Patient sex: M
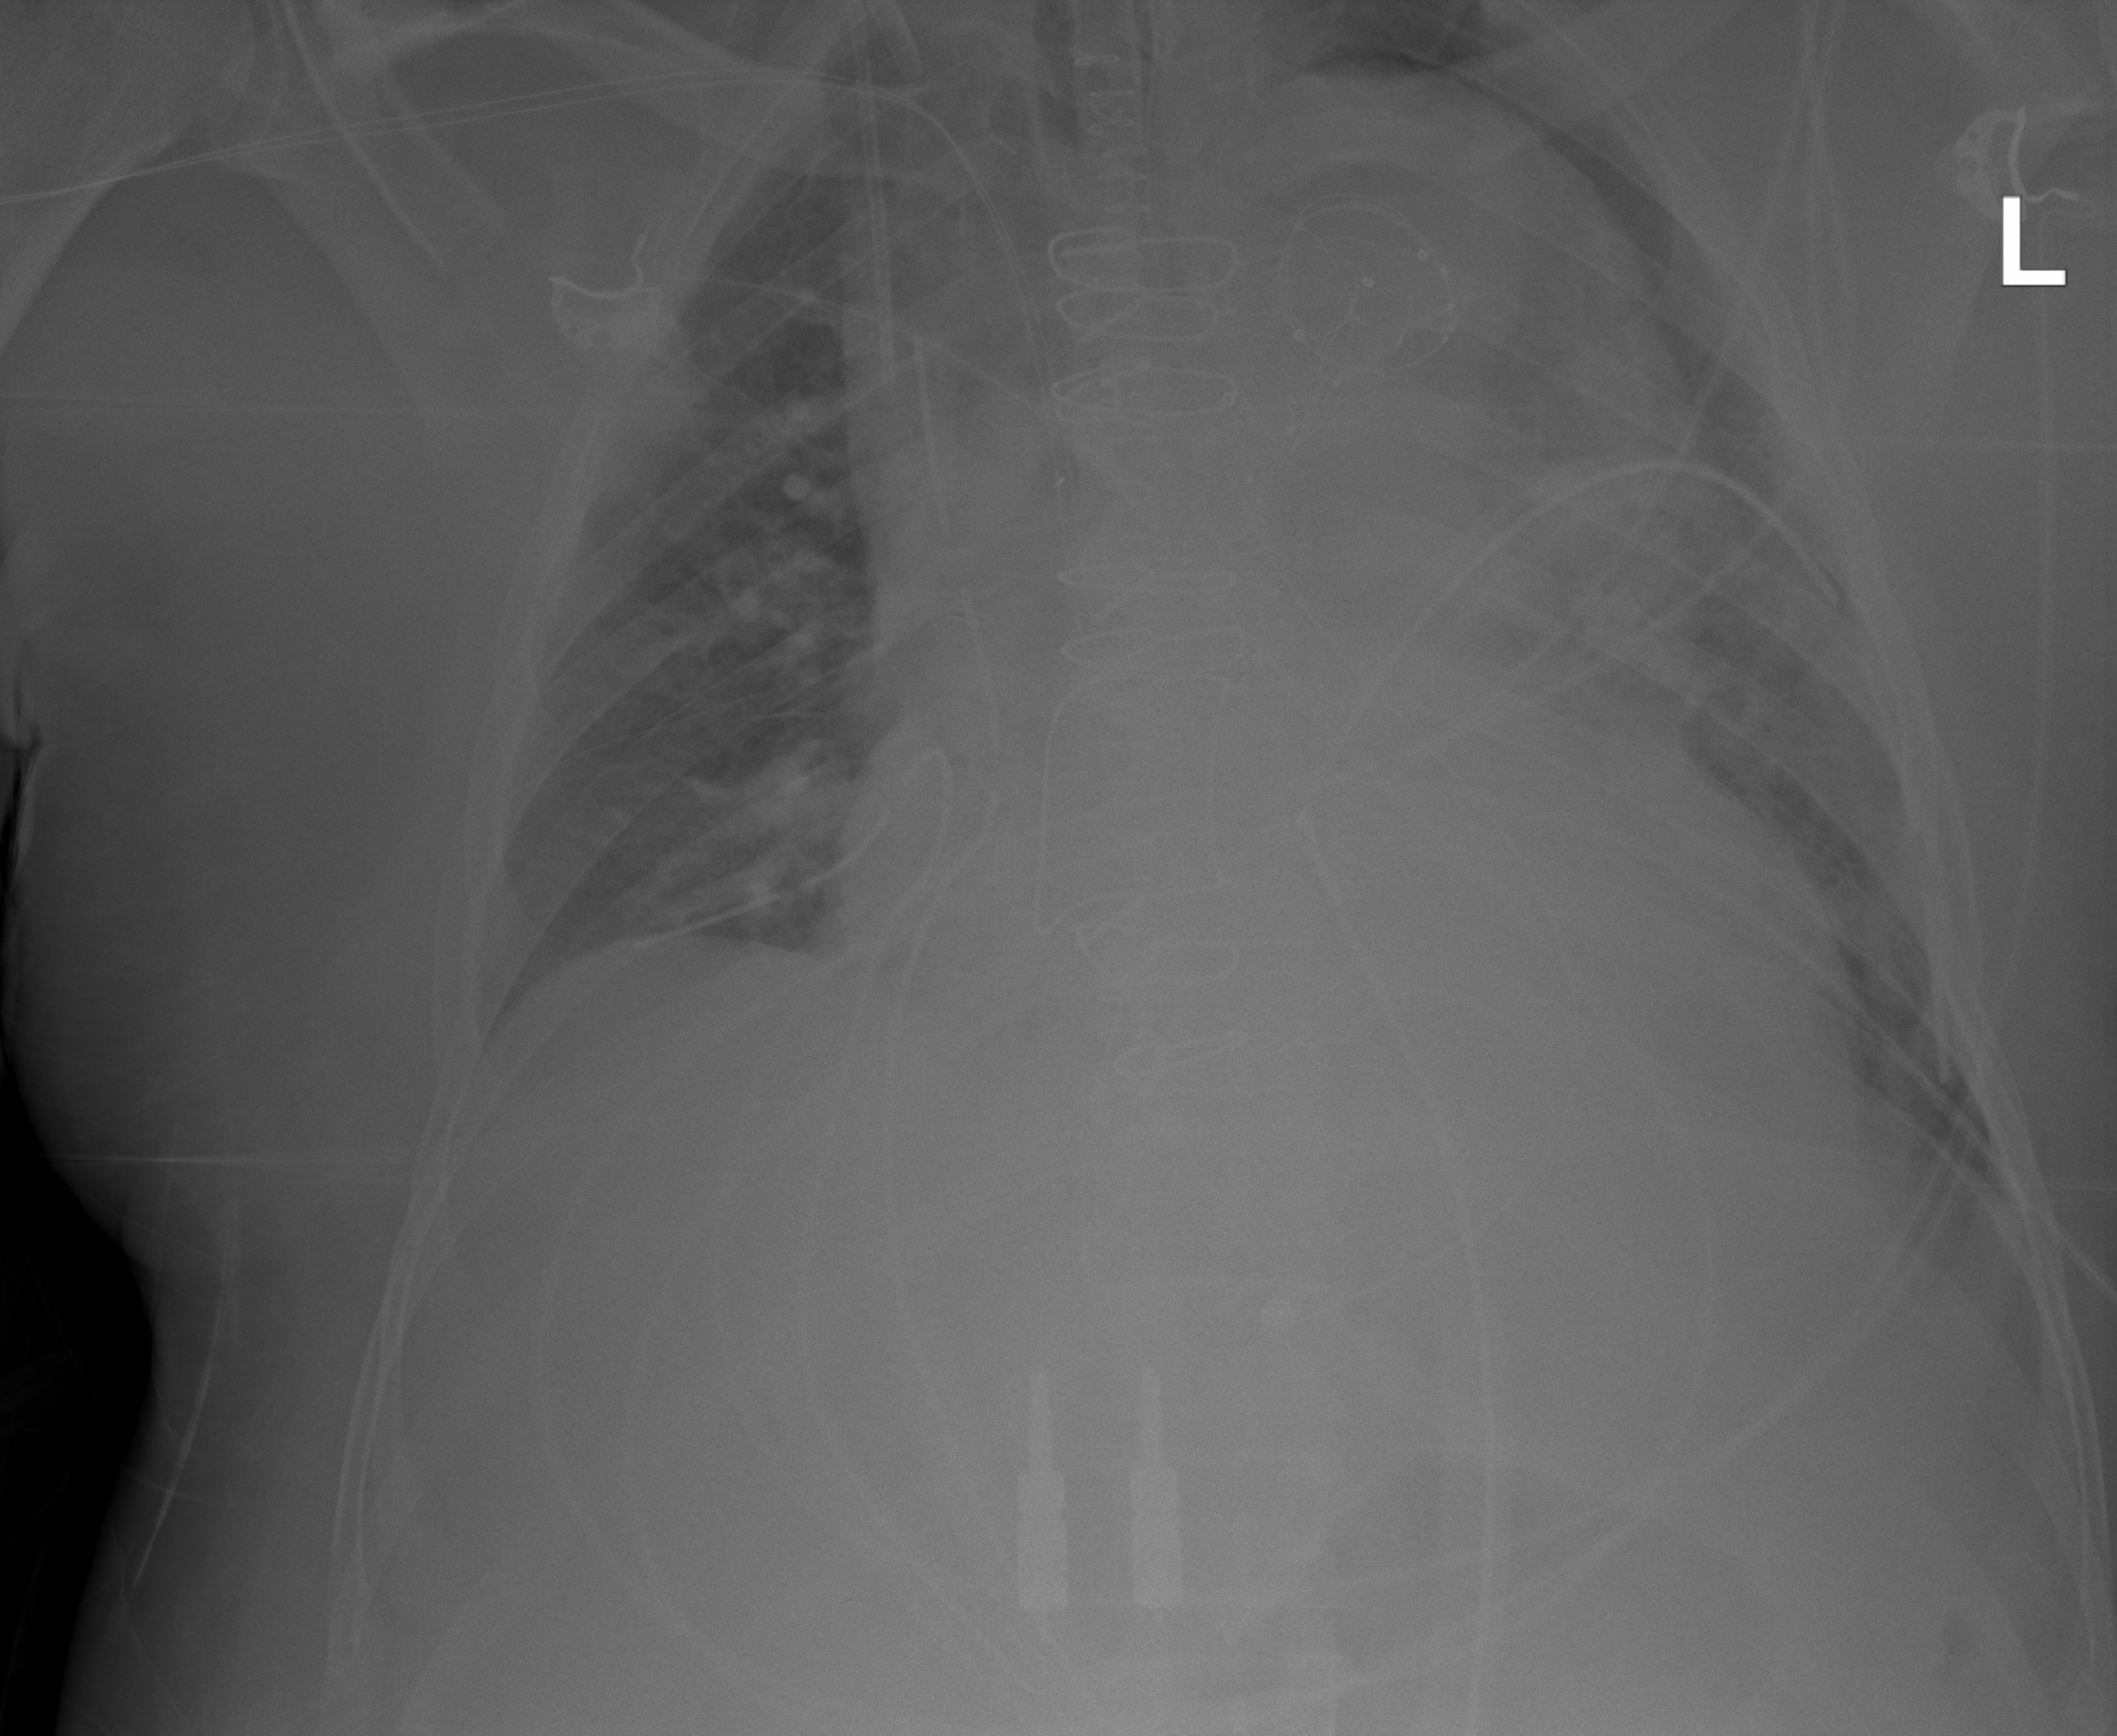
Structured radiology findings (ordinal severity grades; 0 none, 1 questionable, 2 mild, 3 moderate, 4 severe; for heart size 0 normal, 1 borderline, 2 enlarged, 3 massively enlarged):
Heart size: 2
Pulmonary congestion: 0
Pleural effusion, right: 0
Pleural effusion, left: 0
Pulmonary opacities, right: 0
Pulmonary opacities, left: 0
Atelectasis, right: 0
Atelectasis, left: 2